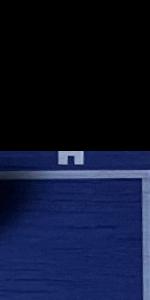
Label: Empty